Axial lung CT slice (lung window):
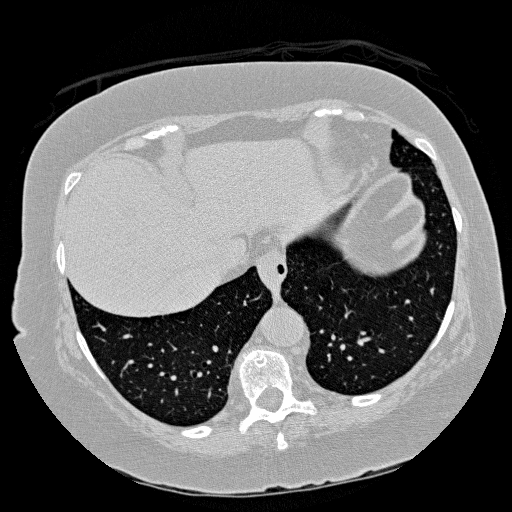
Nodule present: no